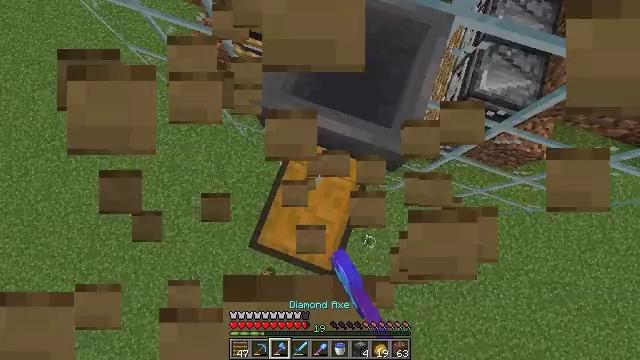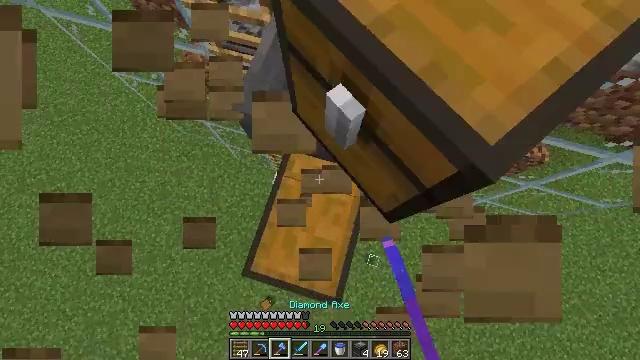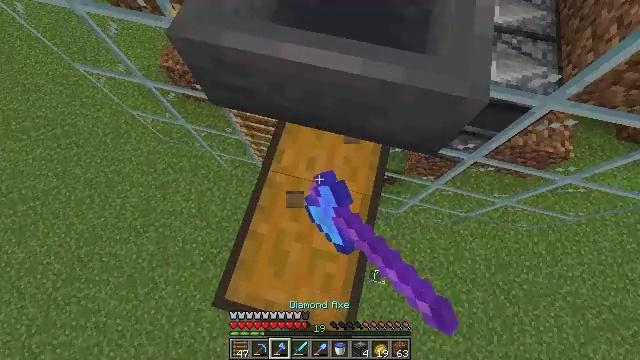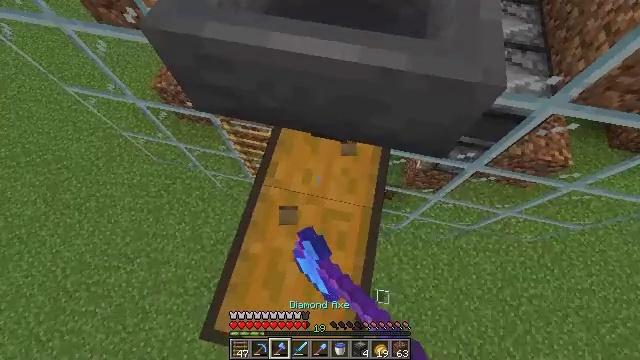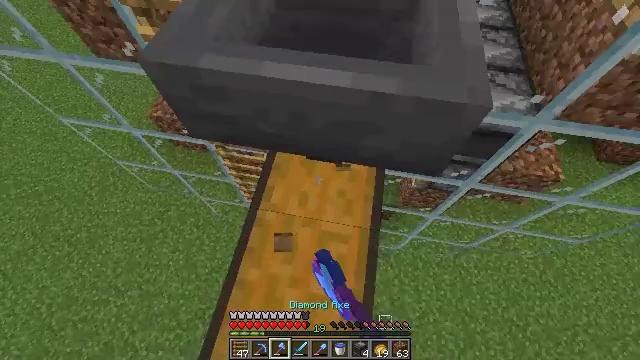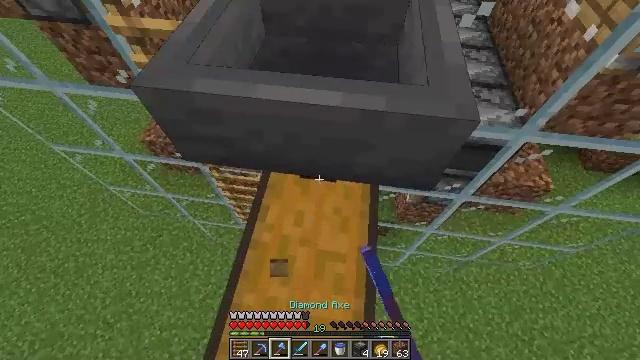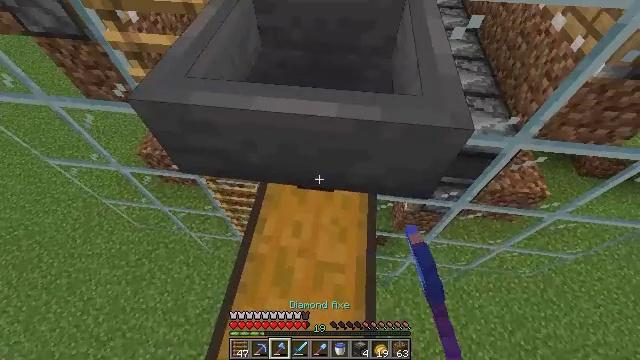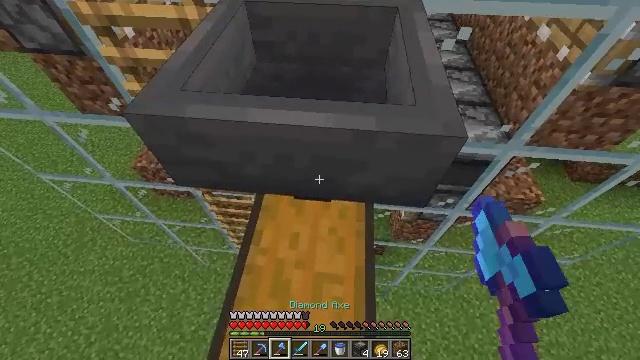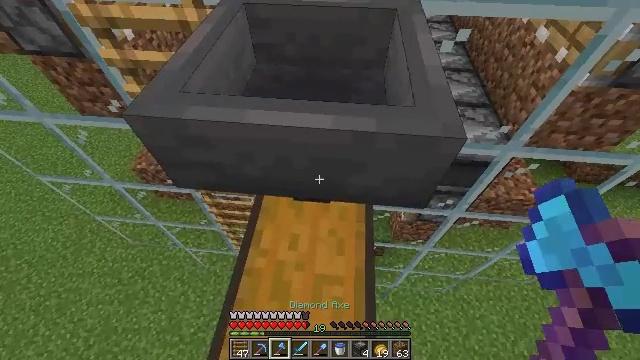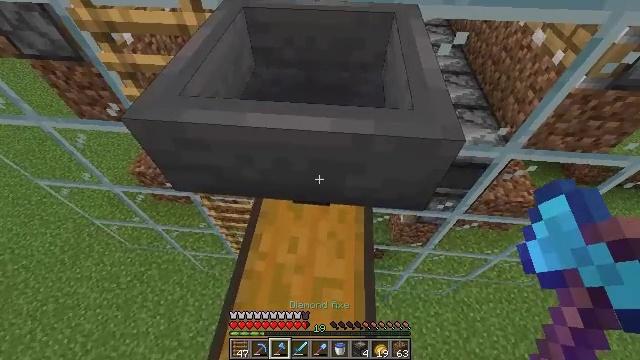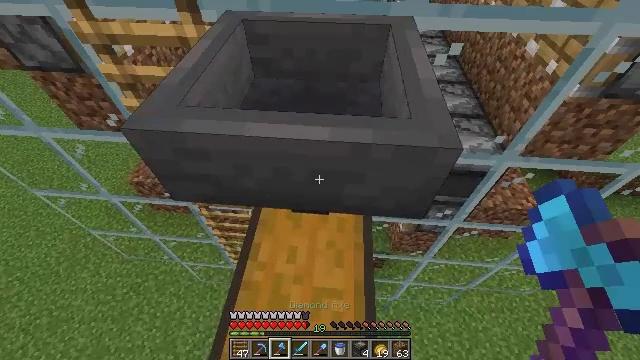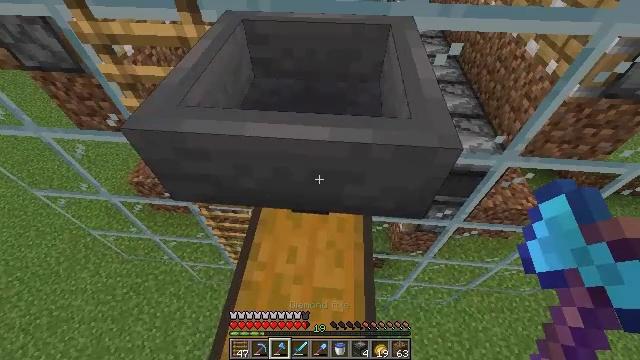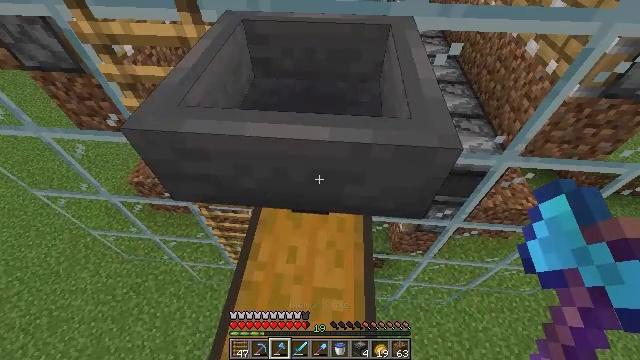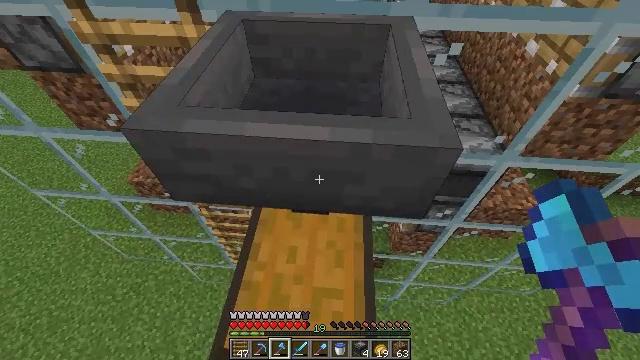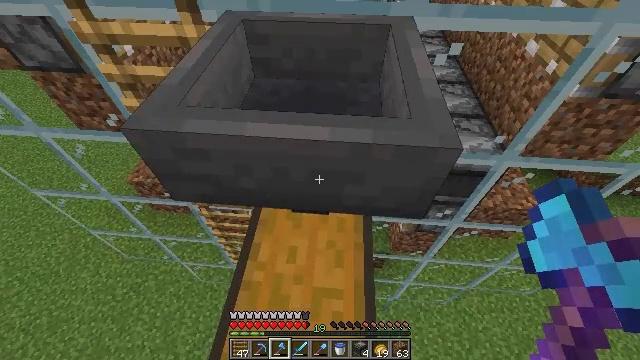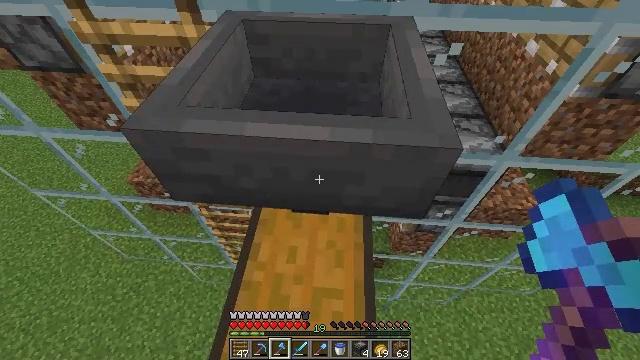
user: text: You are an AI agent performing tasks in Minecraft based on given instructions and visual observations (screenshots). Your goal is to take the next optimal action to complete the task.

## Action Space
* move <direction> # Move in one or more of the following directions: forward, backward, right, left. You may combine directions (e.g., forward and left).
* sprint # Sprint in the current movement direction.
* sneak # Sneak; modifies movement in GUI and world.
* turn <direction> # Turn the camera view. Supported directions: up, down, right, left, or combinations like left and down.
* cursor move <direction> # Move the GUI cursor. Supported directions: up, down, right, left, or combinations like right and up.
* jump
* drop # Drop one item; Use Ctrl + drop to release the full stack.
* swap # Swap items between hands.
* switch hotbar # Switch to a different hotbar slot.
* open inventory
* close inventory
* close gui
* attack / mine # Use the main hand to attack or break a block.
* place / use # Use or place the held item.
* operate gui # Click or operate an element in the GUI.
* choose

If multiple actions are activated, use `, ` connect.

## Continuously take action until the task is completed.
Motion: motion action
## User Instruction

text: Harvest the hopper from its place.
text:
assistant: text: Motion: turn right and up, attack / mine
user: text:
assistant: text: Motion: turn right and up
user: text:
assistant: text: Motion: turn right and up
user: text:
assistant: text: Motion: turn right and up
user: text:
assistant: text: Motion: turn right and up
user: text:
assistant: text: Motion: turn right and up
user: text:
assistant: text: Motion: turn right and up
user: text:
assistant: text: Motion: no_op
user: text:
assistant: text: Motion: no_op
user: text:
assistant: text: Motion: turn up
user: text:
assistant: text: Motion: no_op
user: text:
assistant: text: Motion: no_op
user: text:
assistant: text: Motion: no_op
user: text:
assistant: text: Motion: no_op
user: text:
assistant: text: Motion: no_op
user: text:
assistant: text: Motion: no_op
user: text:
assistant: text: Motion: no_op
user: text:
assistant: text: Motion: no_op
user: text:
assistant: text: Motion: no_op
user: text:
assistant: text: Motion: no_op
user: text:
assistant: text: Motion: no_op
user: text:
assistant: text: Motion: no_op
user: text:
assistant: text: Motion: no_op
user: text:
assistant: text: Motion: no_op
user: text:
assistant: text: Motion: turn right and up
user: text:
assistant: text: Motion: turn up
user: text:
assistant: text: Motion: no_op
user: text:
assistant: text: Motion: attack / mine
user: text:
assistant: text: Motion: attack / mine
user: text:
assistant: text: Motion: attack / mine